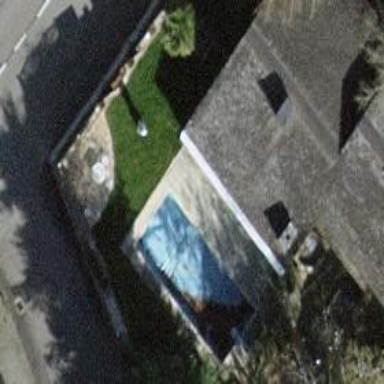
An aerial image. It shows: Swimming pool located in leisure land.